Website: bh-photo
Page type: newsletter-management
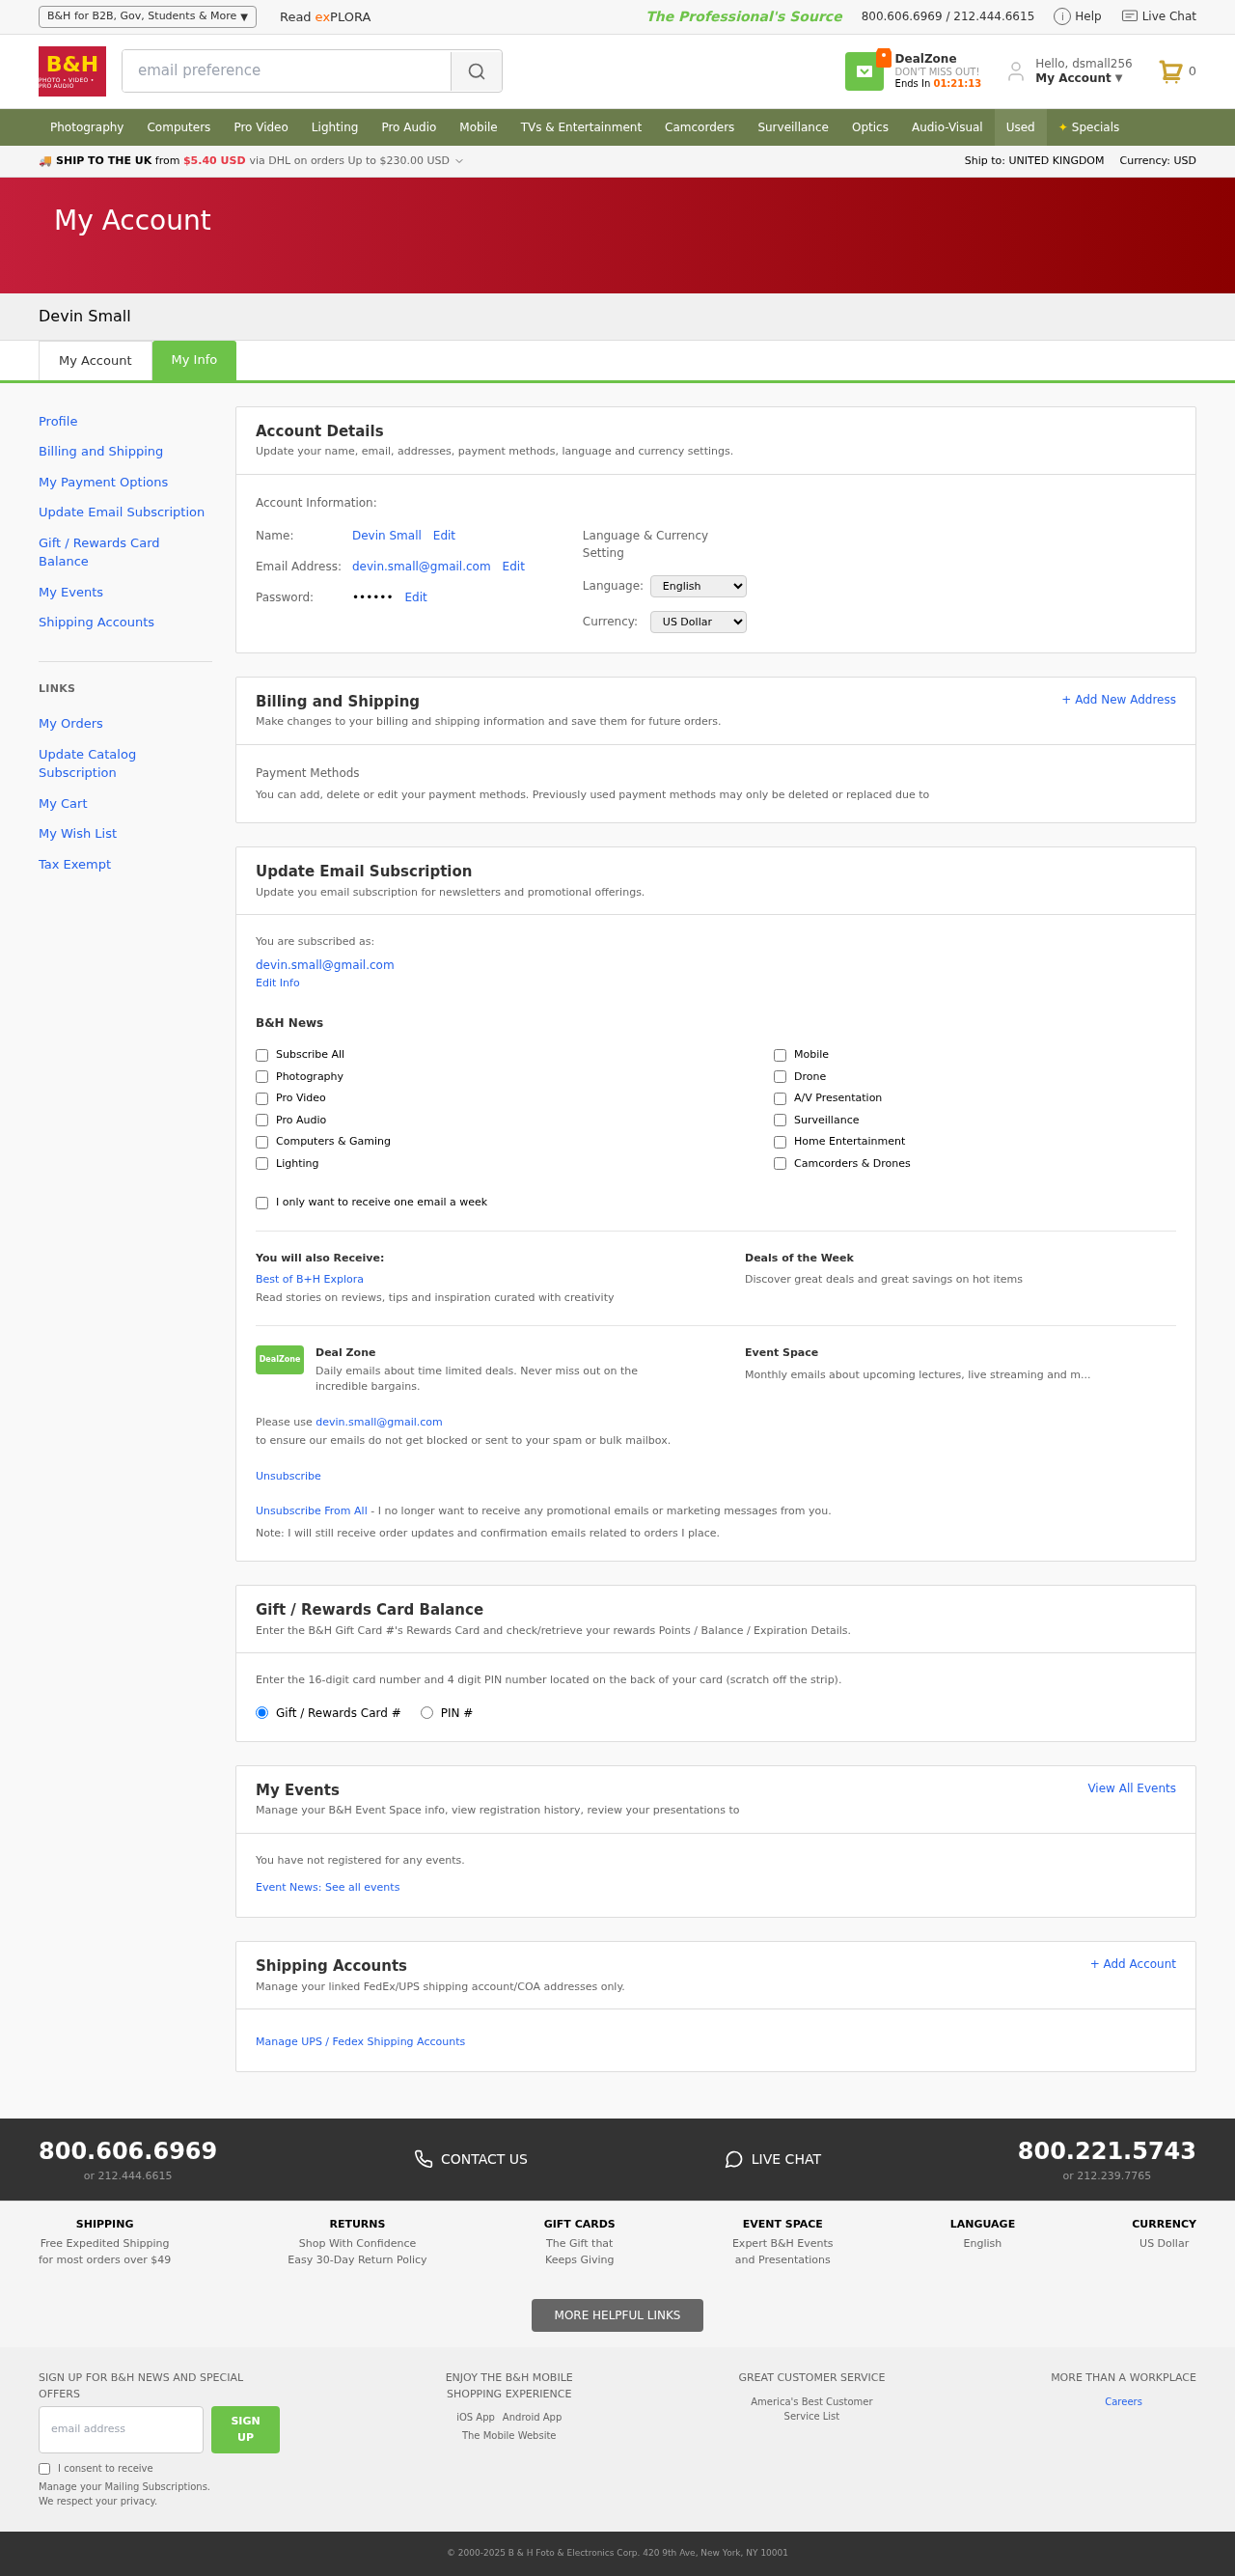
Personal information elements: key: PII_EMAIL
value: devin.small@gmail.com
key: PII_FULLNAME
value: Devin Small
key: PII_LOGIN_USERNAME
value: dsmall256
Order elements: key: ORDER_NUM_ITEMS
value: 0
Search elements: key: HEADER_SEARCH
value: email preference